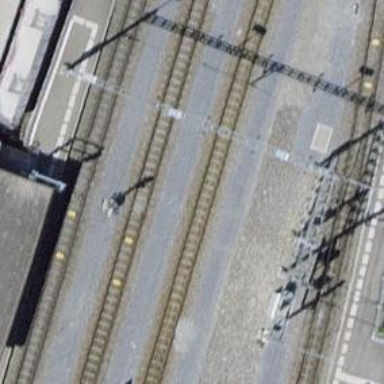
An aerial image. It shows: Railway signal.